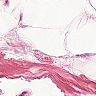
Metastatic tissue present: no